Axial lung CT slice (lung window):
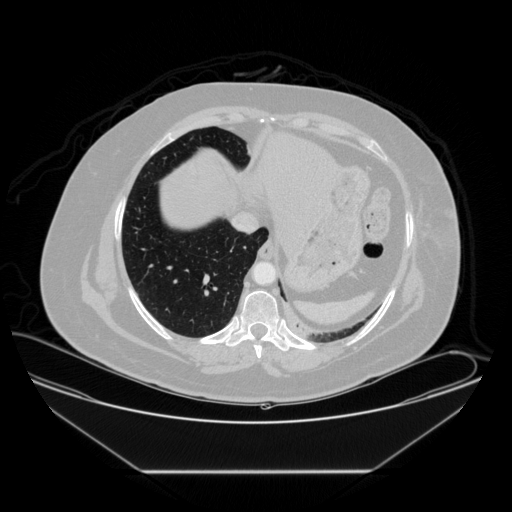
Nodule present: no